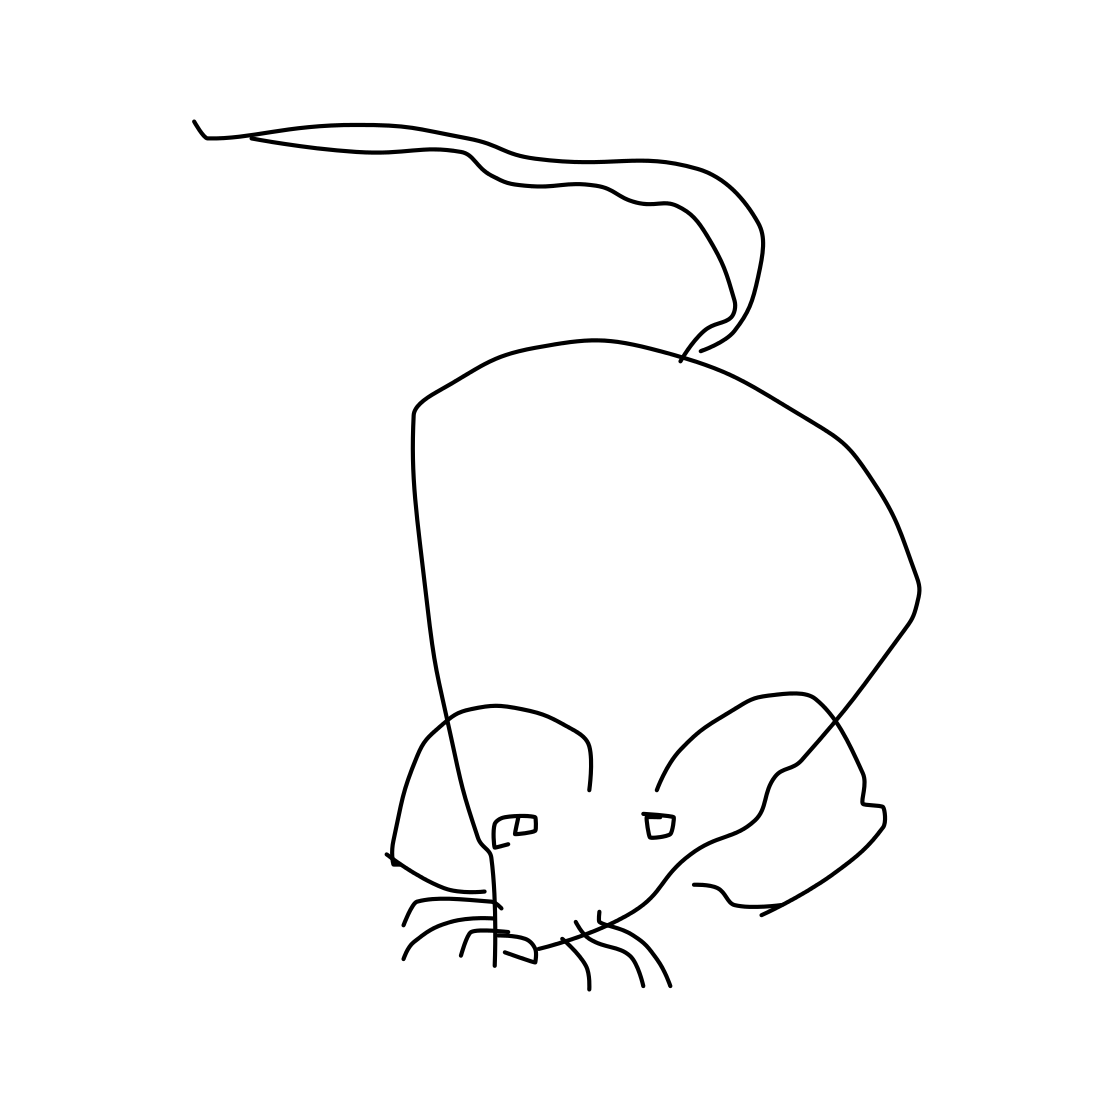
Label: mouse (animal)